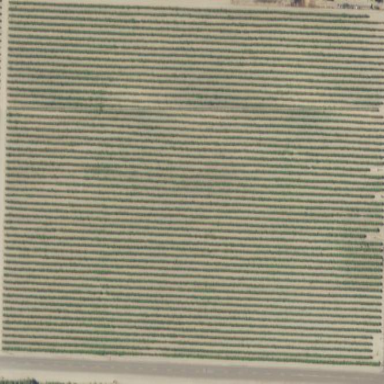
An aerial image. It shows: Beautiful vineyard in the countryside.